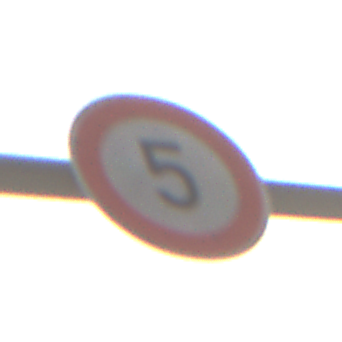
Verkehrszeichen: Geschwindigkeit5
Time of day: MorningAfternoon
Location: Outdoor (Nature)
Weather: PartlyCloudy
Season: Winter
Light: Natural